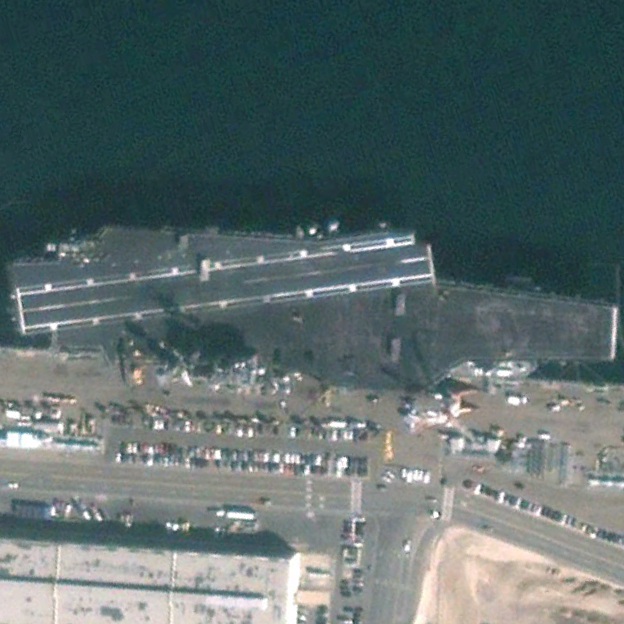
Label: Nimitz-class_aircraft_carrier